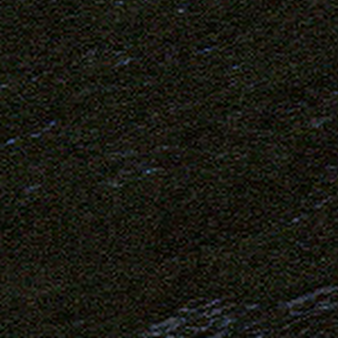
Label: other